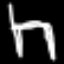
Label: chair